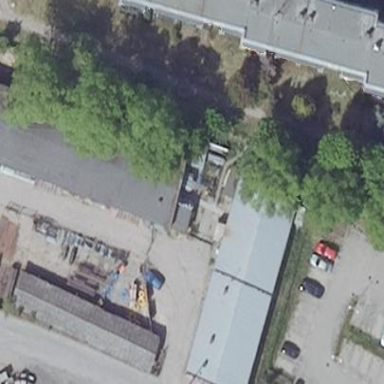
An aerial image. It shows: Warehouse building.